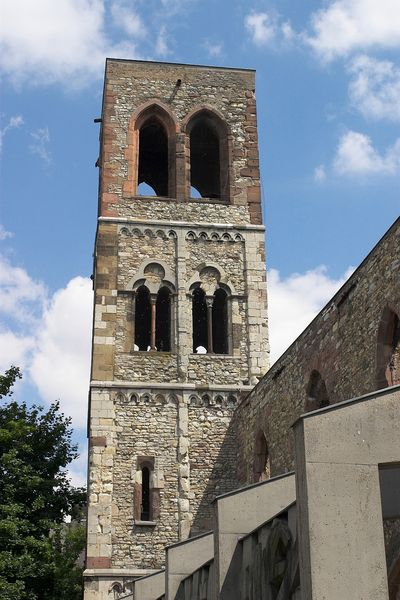
Titel: St. Christoph (ehem. kath. Pfarrkirche) in Mainz
Standort: Mainz (EU - D - RP)
Schlagwörter: baum, himmel, wolken, kirchturm, fenster, pfeiler, stützen, säulen, haus, alt, architektur, stein, steine, kirche, gotik, turm, bogen, modern, mauer, zerstörung, ornamente, stuck, foto, bögen, ruine, eckig, beton, mauerwerk, neu, fries, gemäuer, sims, gesims, gotisch, spitzbogen, mittelalter, romanik, gothik, streben, wasserspeier, bruchstein, mittelalterlich, sakralbau, campanile, bauwerk, lisene, blendwerk, biforium, dreipaß, bogenfries, spitzfenster, mainz, betonpfeiler, christoph, glockengeschoss, kleeblattbogen, keichturm, ruinde